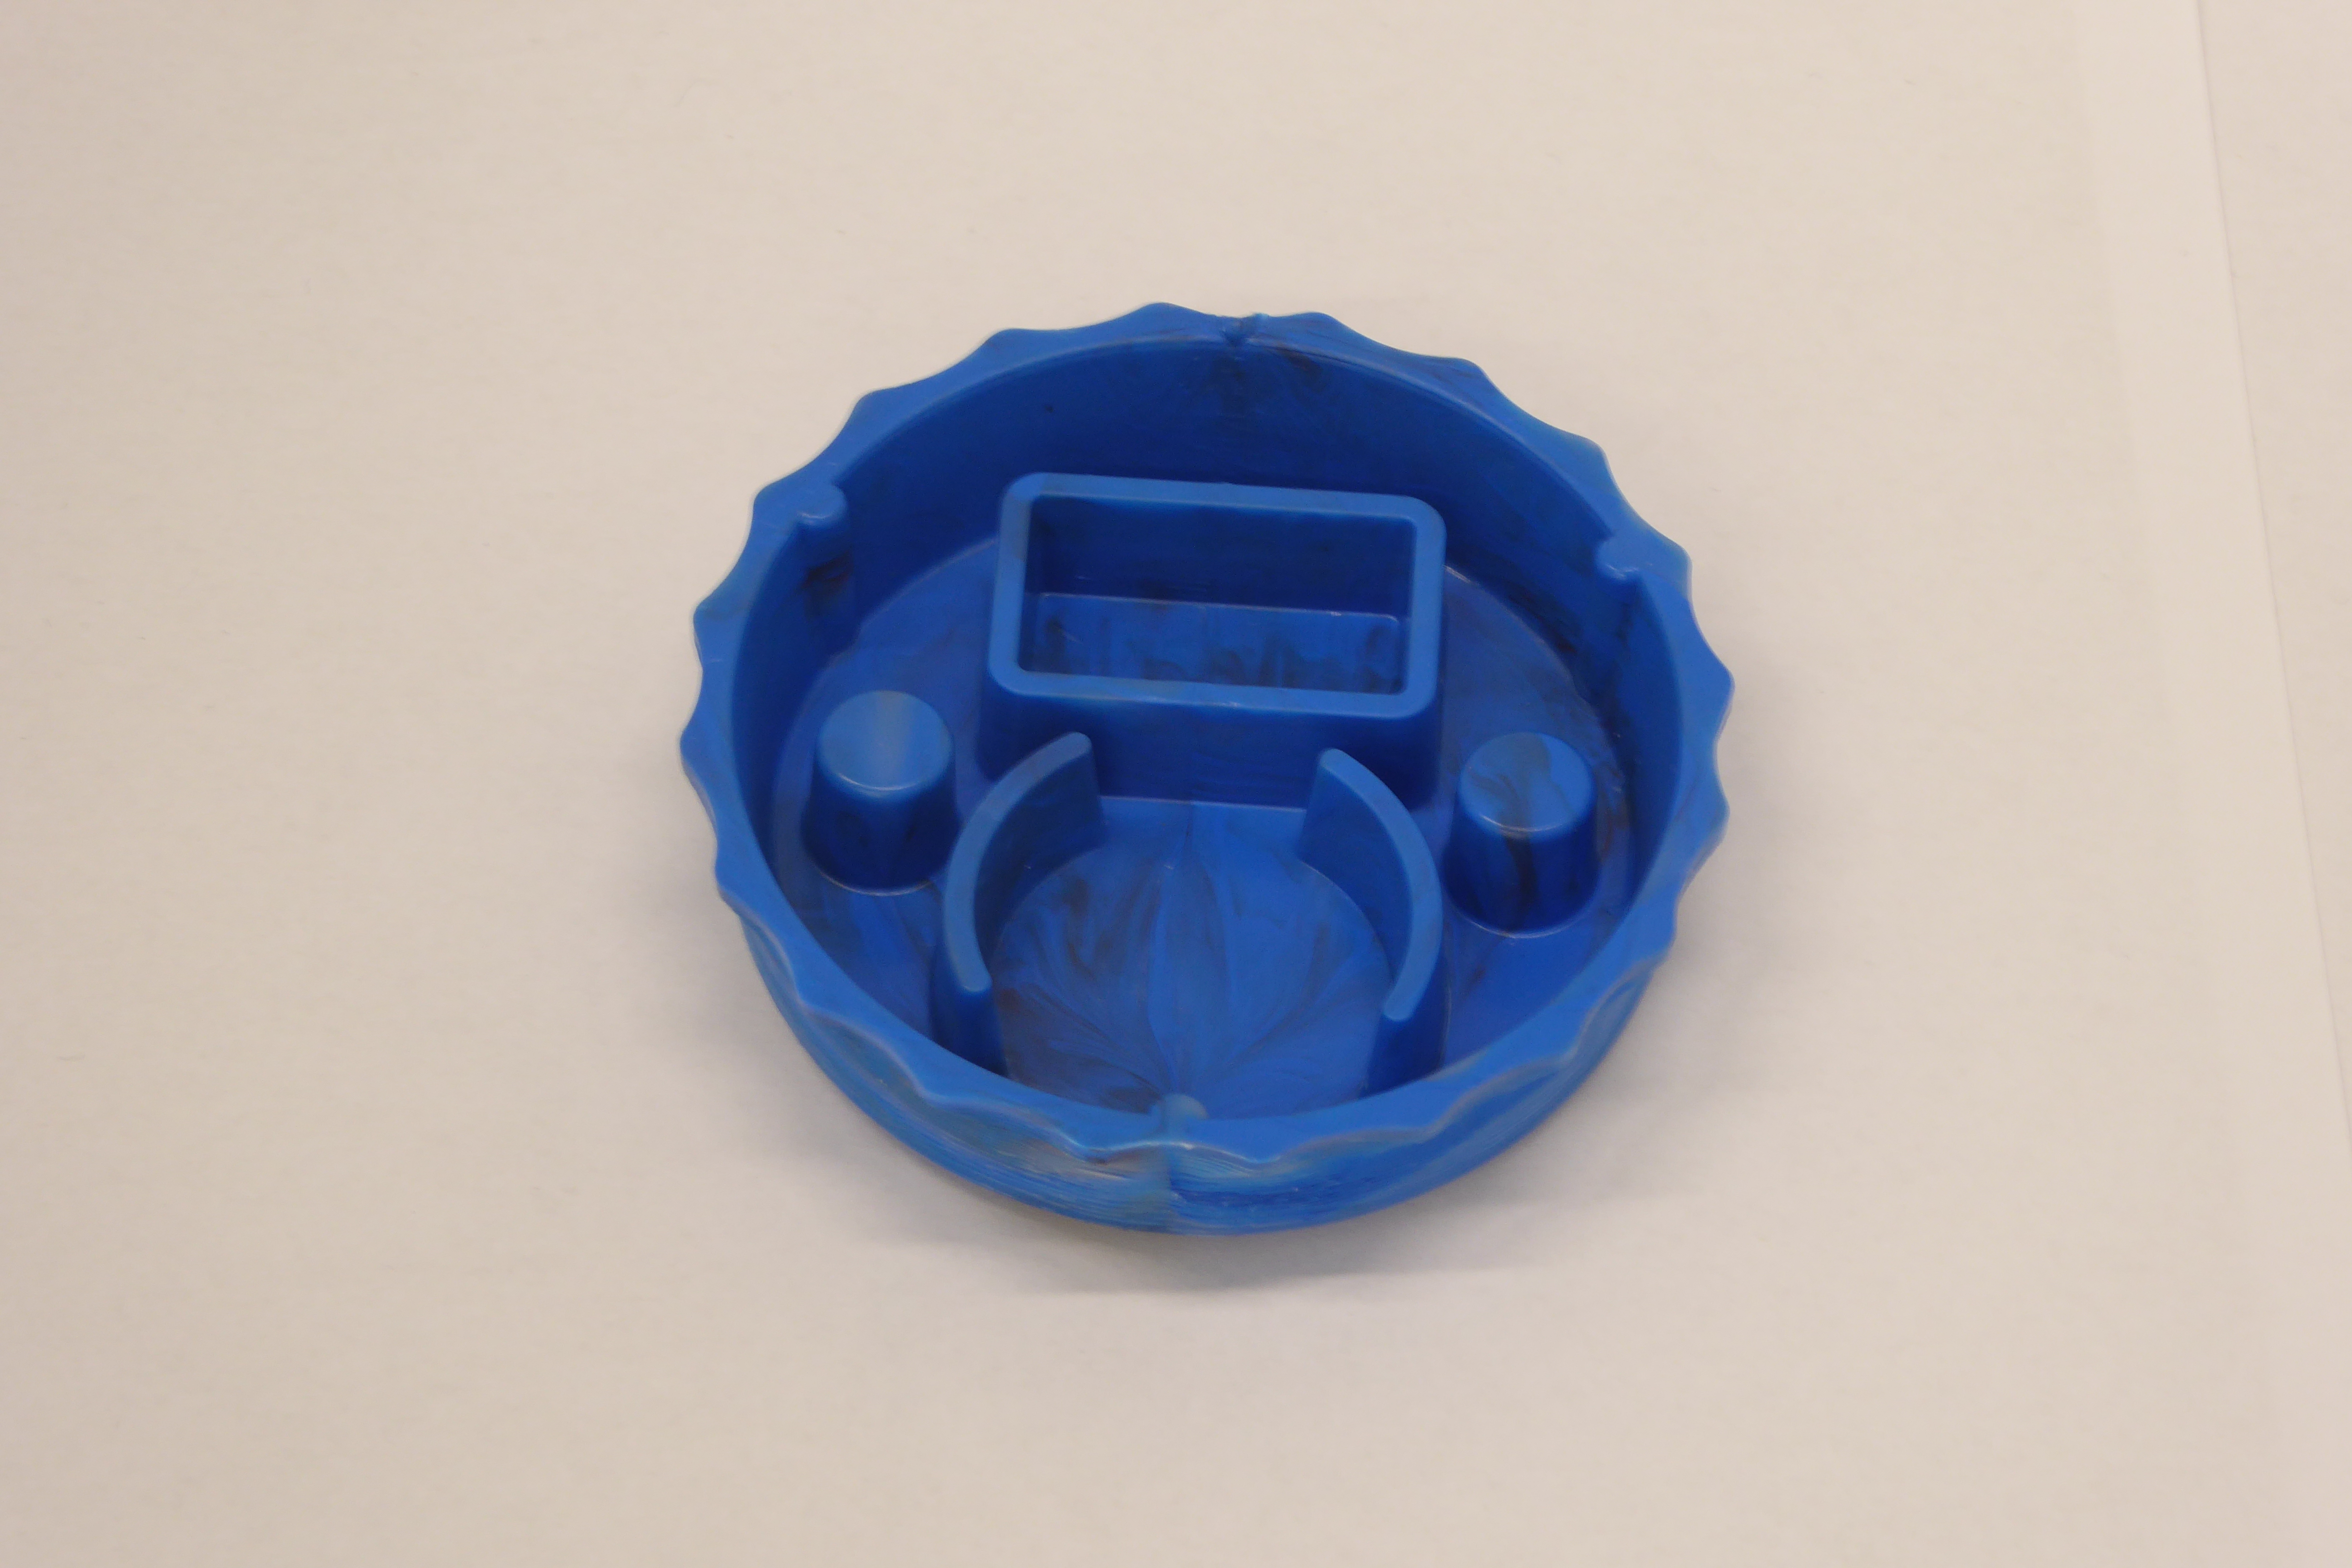
Label: Bottle Opener - Inlay